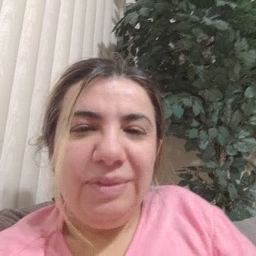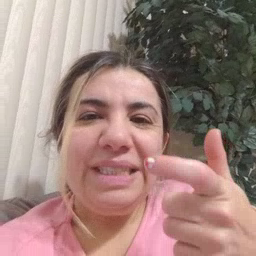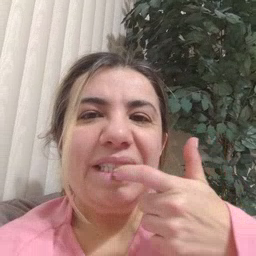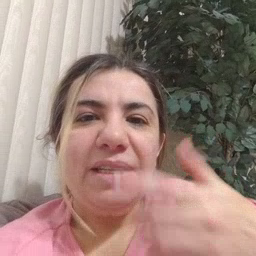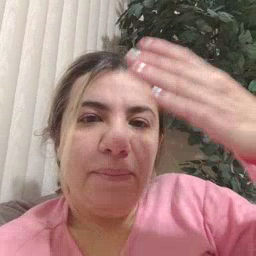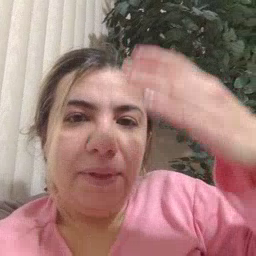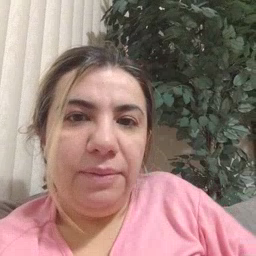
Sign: glasswindow